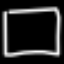
Label: square